Interaction volume radius: 5 \u00c5
Interaction volume height: 10 \u00c5
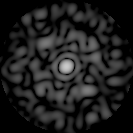
Disorder parameter: 0.7588